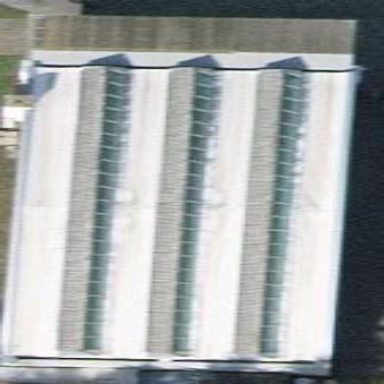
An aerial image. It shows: Hangar.